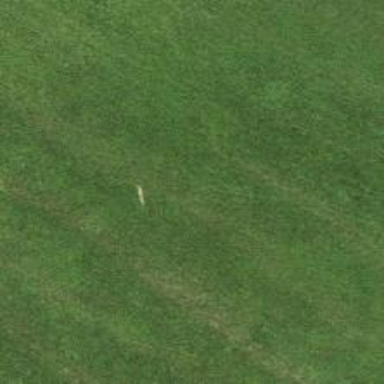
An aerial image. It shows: Disc golf tee.